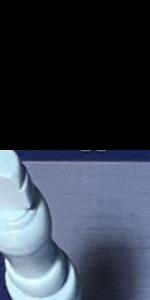
Label: Empty